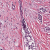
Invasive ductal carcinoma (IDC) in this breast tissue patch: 1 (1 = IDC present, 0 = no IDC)